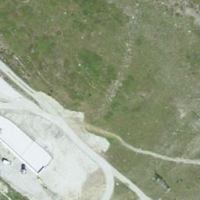
EUNIS habitat code: 26
Species observed at this site:
Aricia artaxerxes
Motacilla alba
Arcyptera fusca